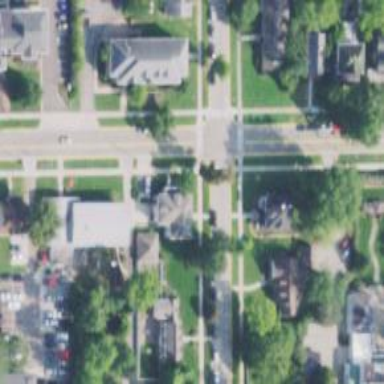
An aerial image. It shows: Residential road with separate sidewalk.